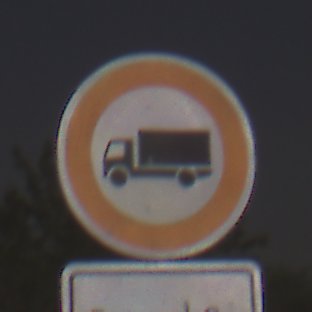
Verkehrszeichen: VerbotFuerKraftfahrzeugeUeberDreiKommaFuenfTonnen
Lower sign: ZeitangabenMitBeschraenkungAufWochentage8
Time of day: Night
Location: Outdoor (Nature)
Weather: Clear
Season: NotSpecified
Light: Natural